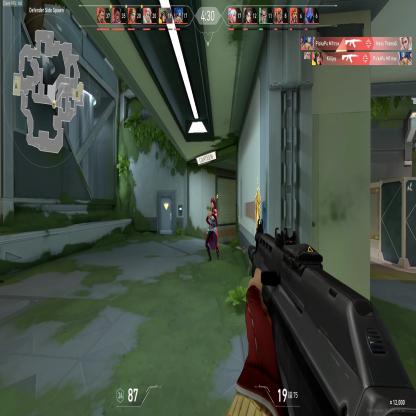
Label: enemy